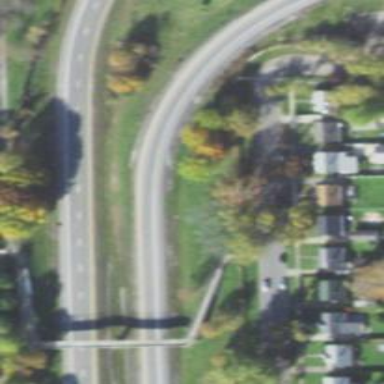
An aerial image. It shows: Expressway with asphalt surface and classified as primary highway.